Field crop: maize
Growth stage: 2
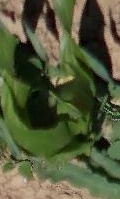
Species: maize